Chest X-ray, PA view. Patient: 45 years old, sex M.
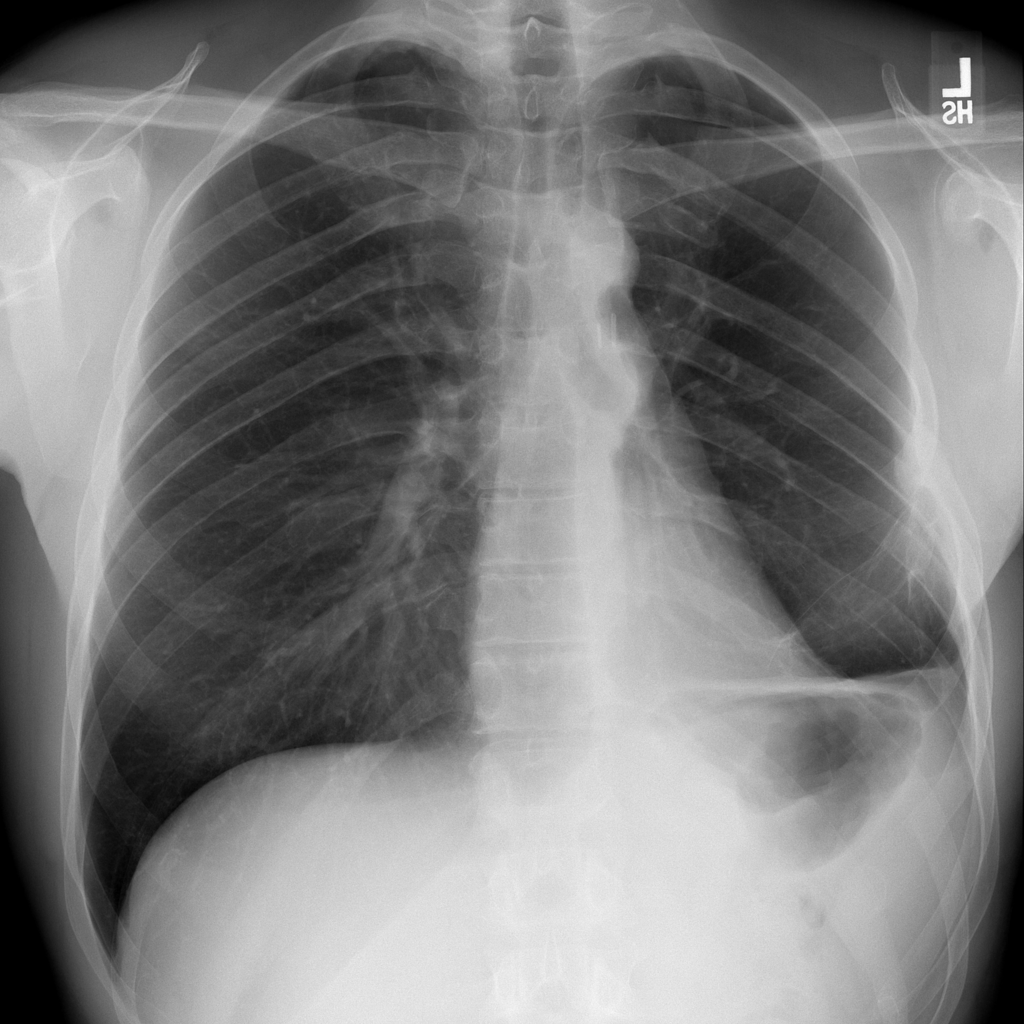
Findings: Pleural_Thickening